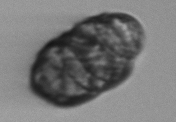
Label: Margalefidinium